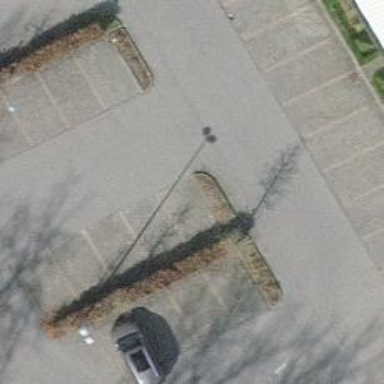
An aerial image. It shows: Hedge acting as barrier.